Question: I have a NSDictionary with currency-codes as keys and as values another NSDictionary inside containing a NSString (currency name) + a NSArray (list of coins):

The goal is to get a NSArray with currency-keys (AED, ARS, ...), sorted by name-value inside.
I know how to sort by keys and values, but can't figure out how to sort by the a value inside a NSDictionary inside a NSDictionary.
The following only gives me a sorted NSArray with the values, but I loose the keys:
'''
NSMutableArray *dictValues = [[self.currencyDict allValues] mutableCopy];
[dictValues sortUsingComparator: (NSComparator)^(NSDictionary *a, NSDictionary *b)
{
NSString *key1 = [a objectForKey: @"name"];
NSString *key2 = [b objectForKey: @"name"];
return [key1 compare: key2];
}
];
'''
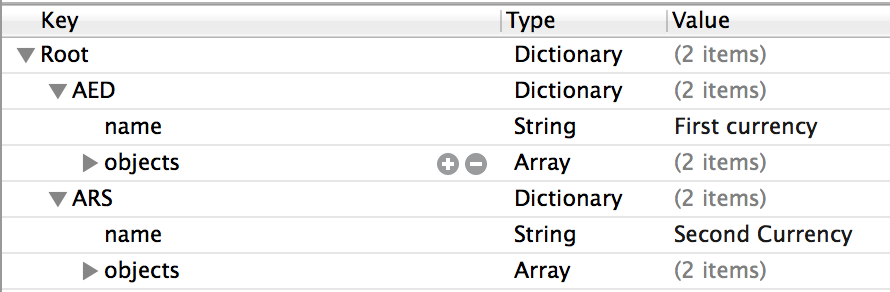
Answer: In order to convert a 'dictionary of dictionaries' into an 'array of dictionaries' without losing the key, the first step is to put the key into the dictionary. In other words, you need to convert this
'''
Root
AED
name "some name"
objects ...
ARS
name "other name"
objects ...
'''
to this
'''
Root
AED
name "some name"
objects ...
key "AED"
ARS
name "other name"
objects ...
key "ARS"
'''
and then call 'allValues' and sort the resulting array.